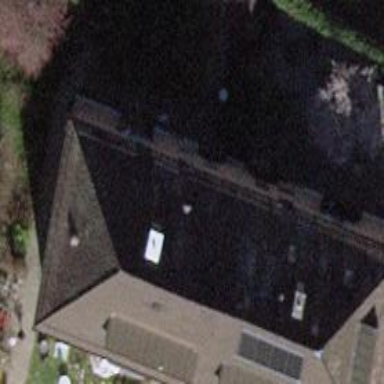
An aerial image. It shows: Building with apartments featuring tiled roof.